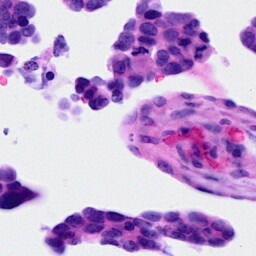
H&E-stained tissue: Ovarian